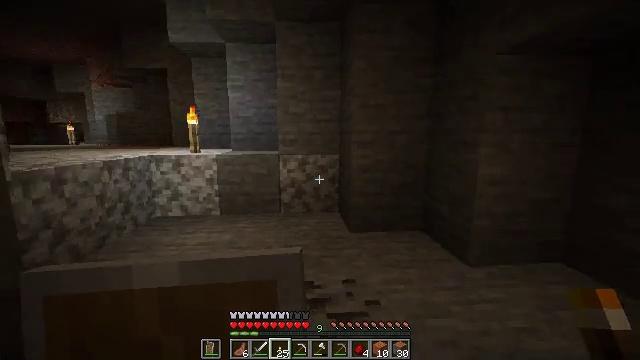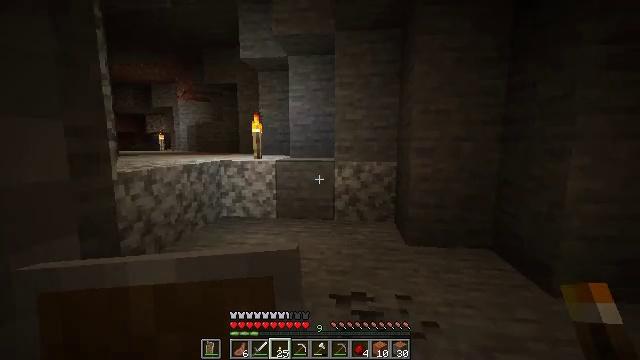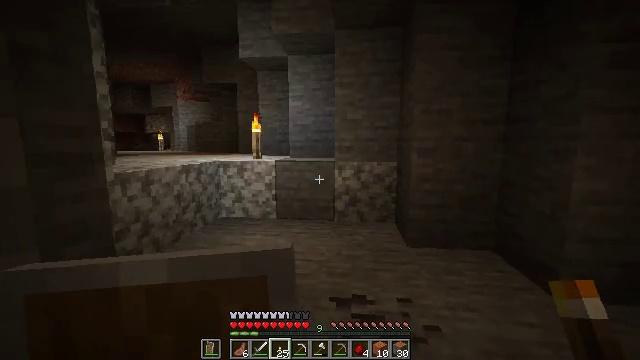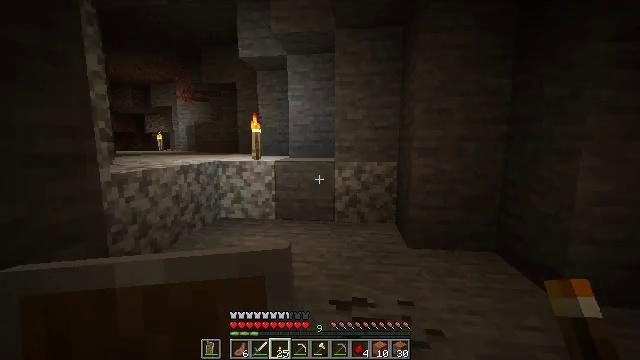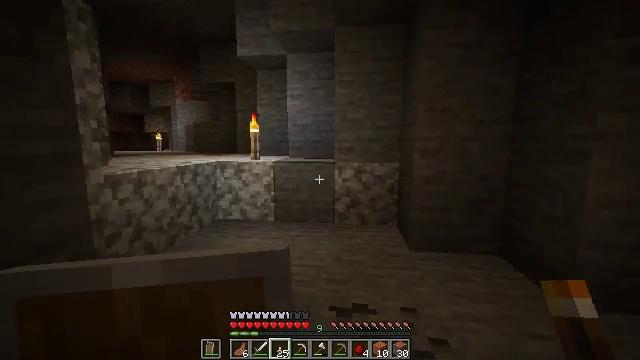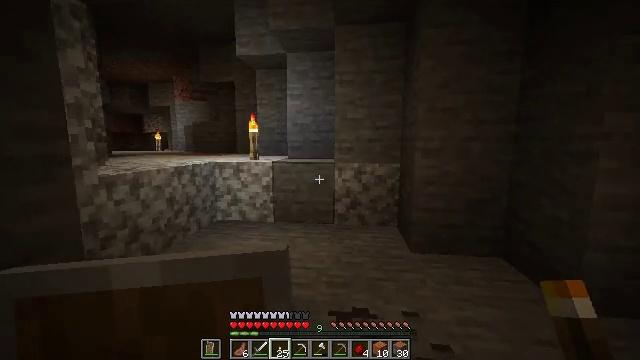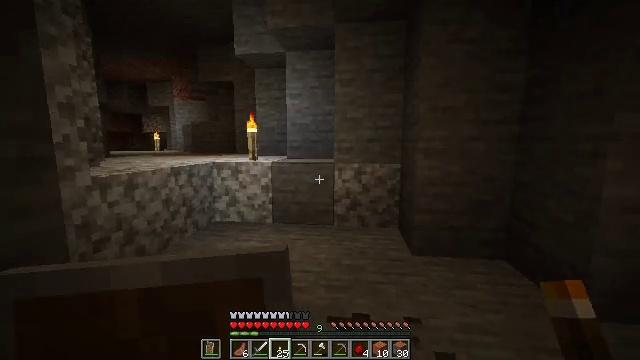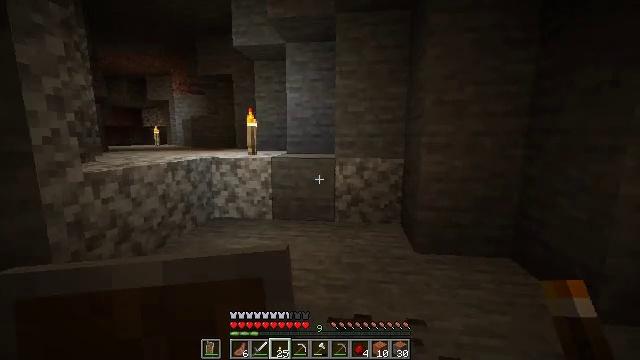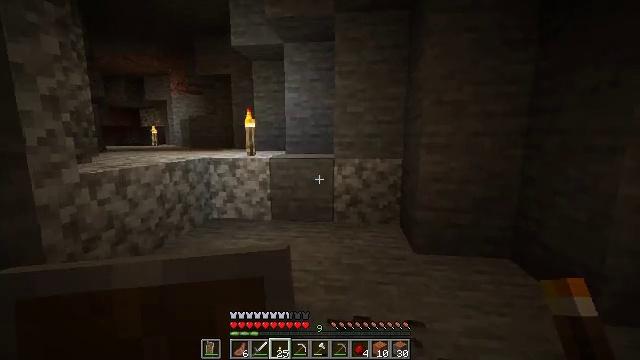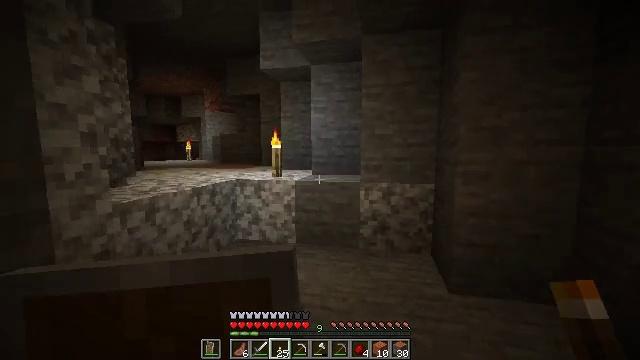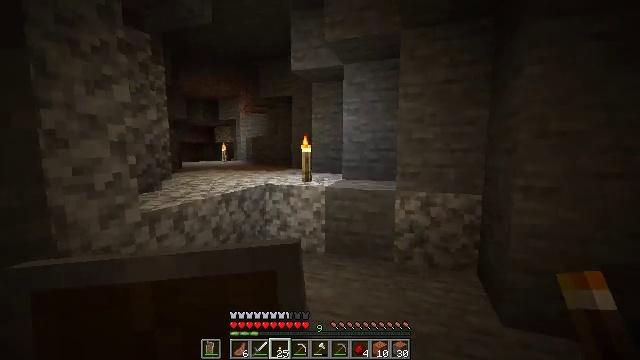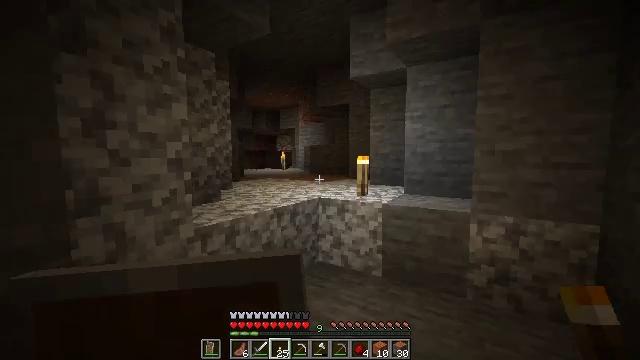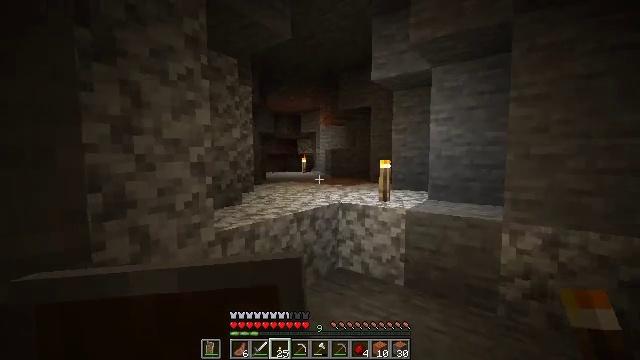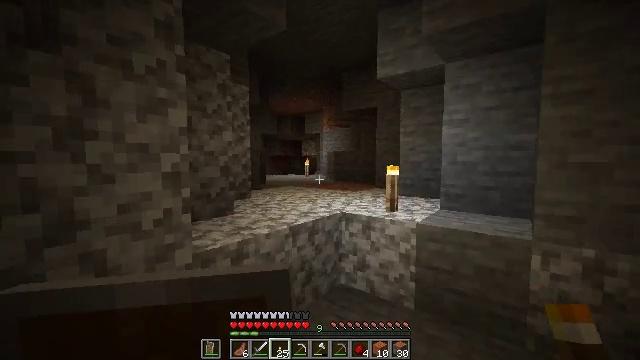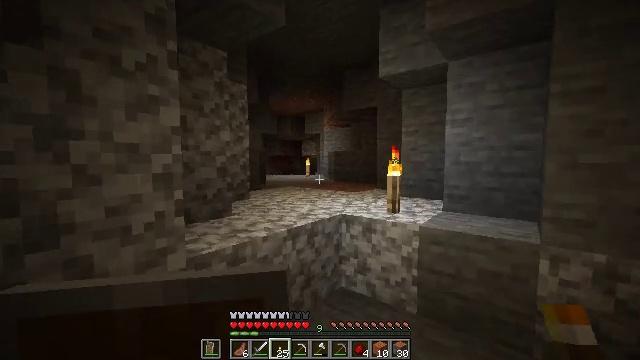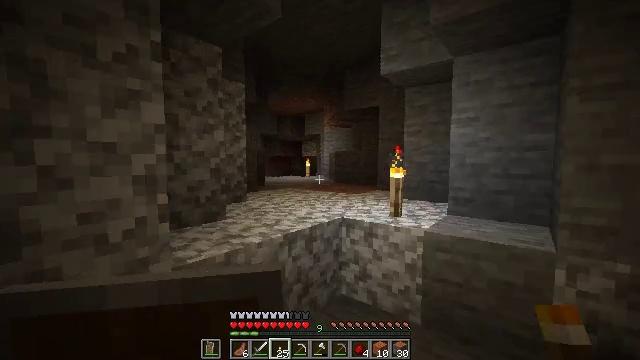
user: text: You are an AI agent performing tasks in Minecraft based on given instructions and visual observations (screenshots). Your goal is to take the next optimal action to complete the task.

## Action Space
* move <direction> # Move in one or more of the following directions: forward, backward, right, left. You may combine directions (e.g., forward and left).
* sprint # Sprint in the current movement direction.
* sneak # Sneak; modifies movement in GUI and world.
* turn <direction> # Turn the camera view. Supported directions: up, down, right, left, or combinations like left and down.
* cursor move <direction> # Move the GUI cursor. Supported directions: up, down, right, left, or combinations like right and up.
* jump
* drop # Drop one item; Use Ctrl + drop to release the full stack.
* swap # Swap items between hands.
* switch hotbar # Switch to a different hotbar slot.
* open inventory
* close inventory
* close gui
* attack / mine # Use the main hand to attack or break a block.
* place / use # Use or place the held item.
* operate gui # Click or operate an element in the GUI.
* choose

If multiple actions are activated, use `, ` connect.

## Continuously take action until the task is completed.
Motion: motion action
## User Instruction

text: Find and mine the coal ore.
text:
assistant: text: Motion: move forward, sneak, turn left and up
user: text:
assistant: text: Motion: move forward, sneak
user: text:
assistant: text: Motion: move forward, sneak
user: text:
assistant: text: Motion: move forward, sneak
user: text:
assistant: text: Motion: move forward, sneak
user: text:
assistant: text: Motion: move forward, sneak
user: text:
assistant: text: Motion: move forward, turn down
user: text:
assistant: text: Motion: move forward
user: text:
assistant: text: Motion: move forward, turn left and up
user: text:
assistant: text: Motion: move forward, turn left
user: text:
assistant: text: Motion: move forward, turn left and up
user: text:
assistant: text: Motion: move forward, turn left
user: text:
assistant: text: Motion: move forward, turn left
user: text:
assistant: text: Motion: move forward
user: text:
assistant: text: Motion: move forward
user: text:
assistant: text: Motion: move forward
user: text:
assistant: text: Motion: move forward
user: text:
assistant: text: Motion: move forward
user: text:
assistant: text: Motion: move forward
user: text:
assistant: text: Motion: move forward
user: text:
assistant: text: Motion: move forward
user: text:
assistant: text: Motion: move forward, turn left
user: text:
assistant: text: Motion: move forward, turn left
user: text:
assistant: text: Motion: move forward, jump
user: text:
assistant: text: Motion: move forward, jump
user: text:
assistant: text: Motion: move forward, jump
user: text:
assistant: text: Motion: move forward, jump
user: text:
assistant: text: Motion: move forward, turn left, jump
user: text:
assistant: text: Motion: move forward
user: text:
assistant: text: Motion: move forward, turn left